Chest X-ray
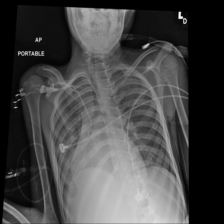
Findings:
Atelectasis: negative
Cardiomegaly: negative
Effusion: negative
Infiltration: positive
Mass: negative
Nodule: negative
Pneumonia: negative
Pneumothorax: negative
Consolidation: negative
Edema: negative
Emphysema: negative
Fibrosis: negative
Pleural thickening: negative
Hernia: negative